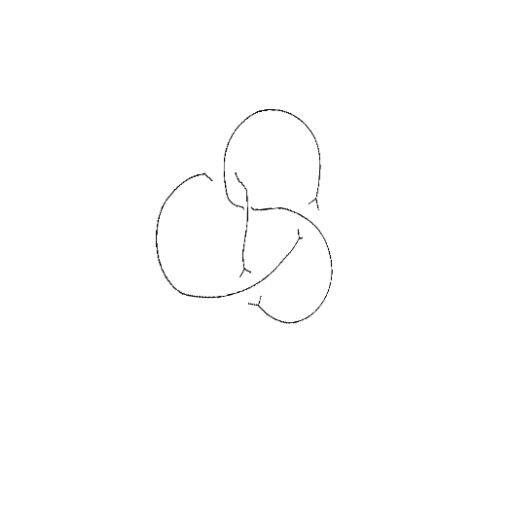
Crossing number: 4